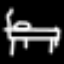
Label: bed